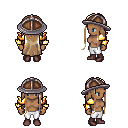
a pixel art fantasy rpg character, female body template, human, dark skin, gold arm armor, white pants, white blonde extra-long hairstyle, chain helm, maroon shoes, four views (front, back, left, right), 2x2 character sprite sheet, small pixel art, hard edges, no anti-aliasing